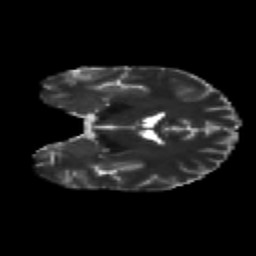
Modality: T2w
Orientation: coronal
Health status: healthy
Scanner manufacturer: philips
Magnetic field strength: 3 T
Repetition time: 9.75 s
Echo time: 0.092 s